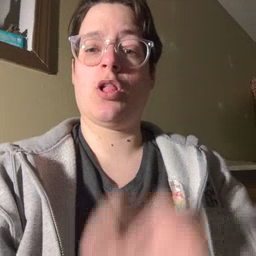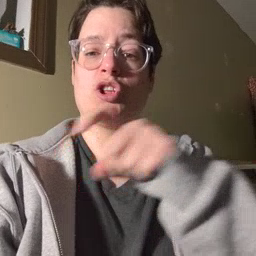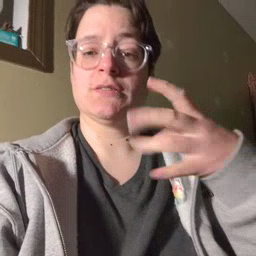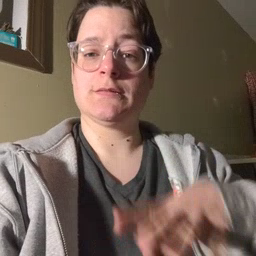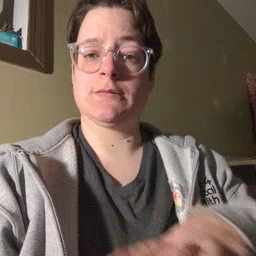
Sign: closet